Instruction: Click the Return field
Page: home
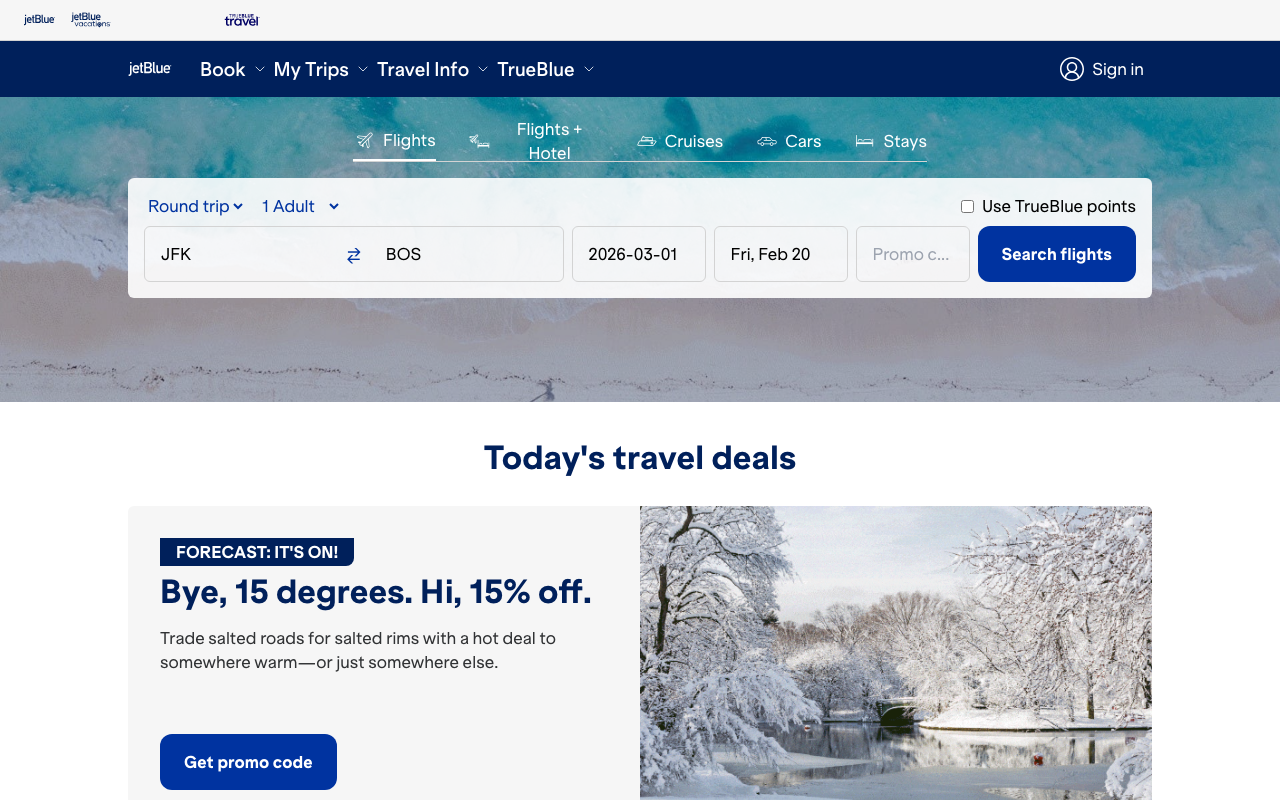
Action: click